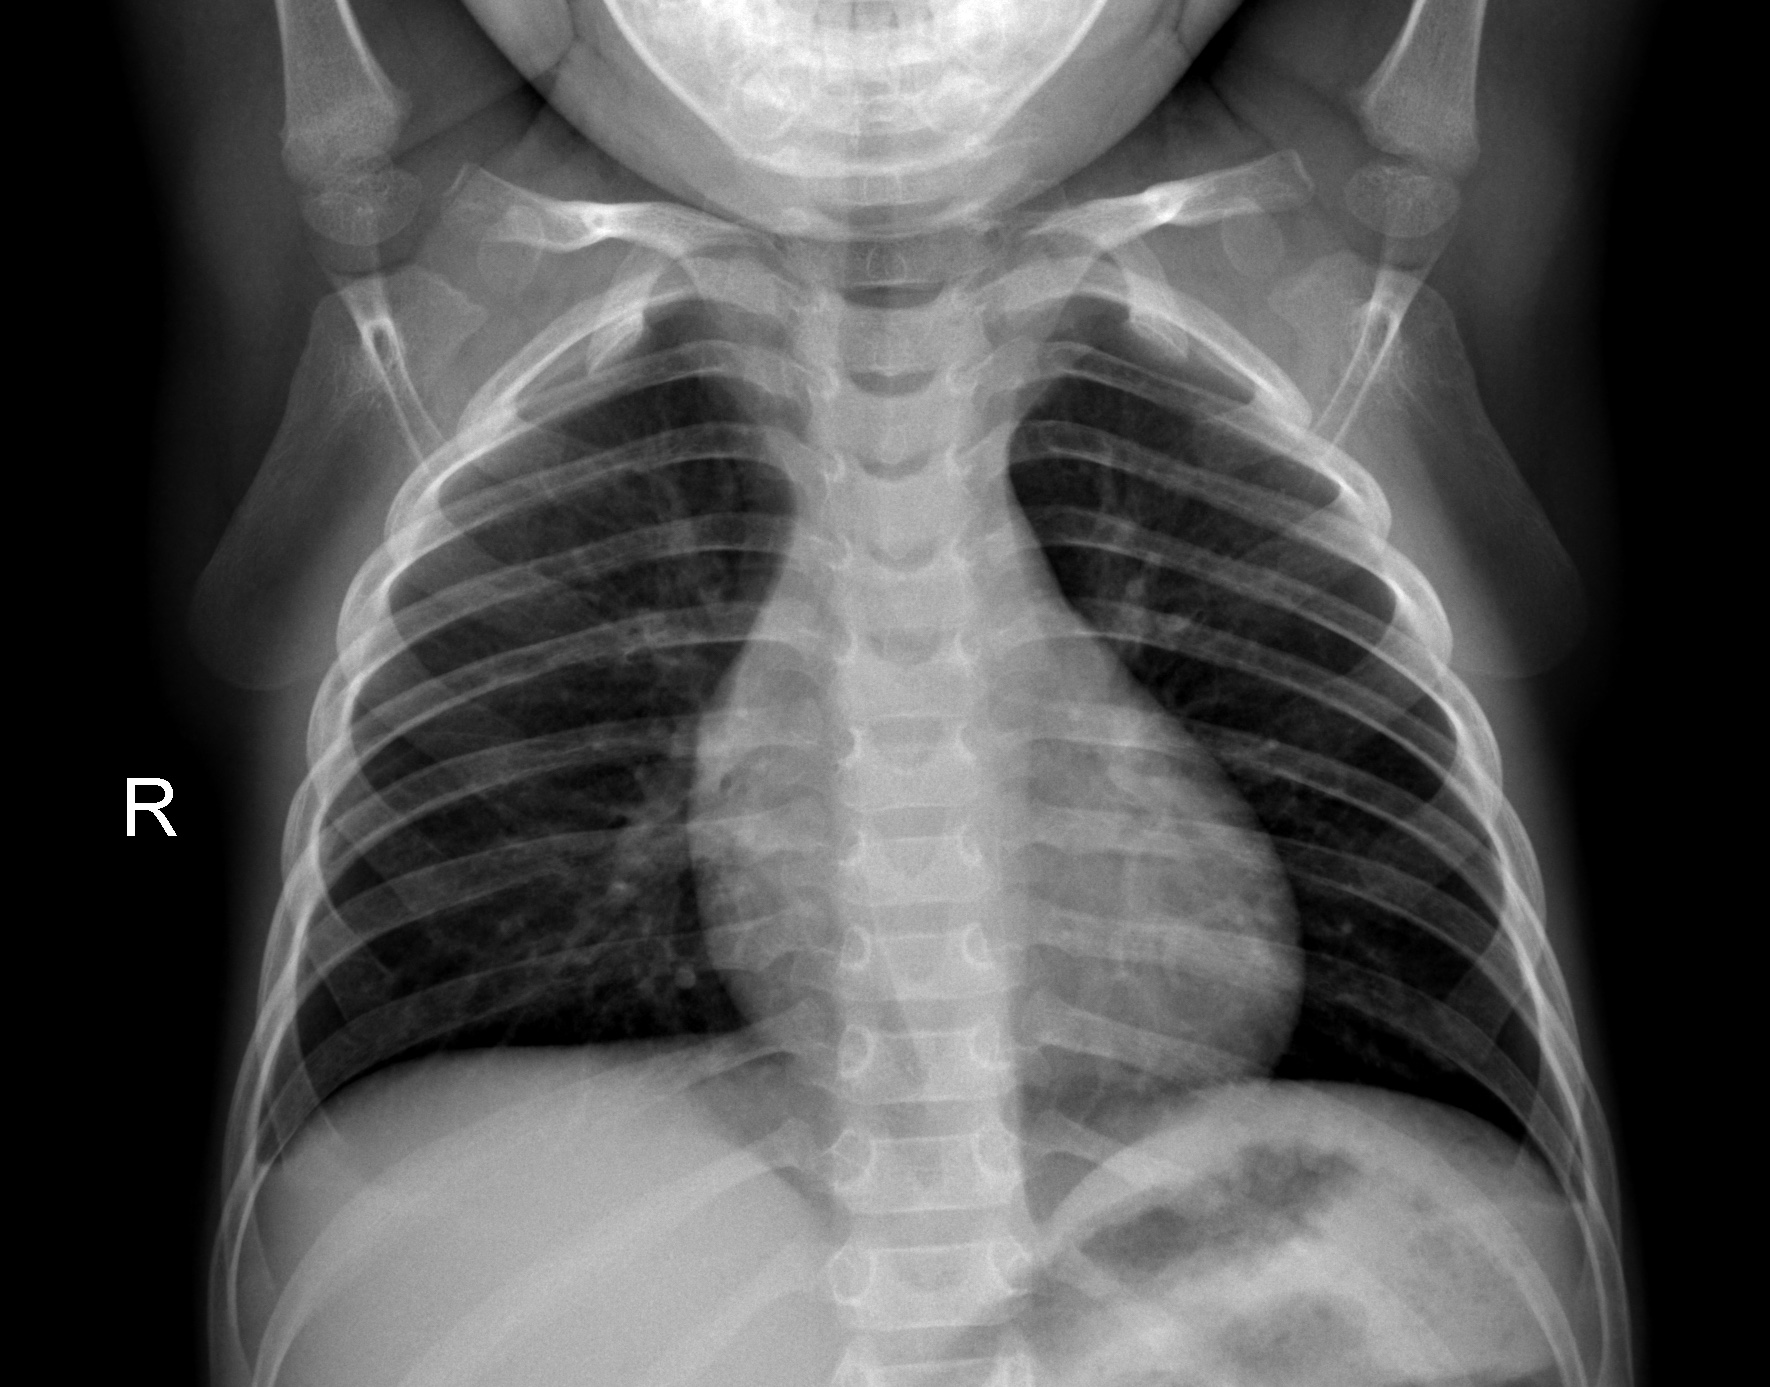
Diagnosis: NORMAL